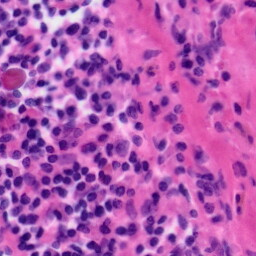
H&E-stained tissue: Tonsil